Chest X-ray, PA view. Patient: 38 years old, sex F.
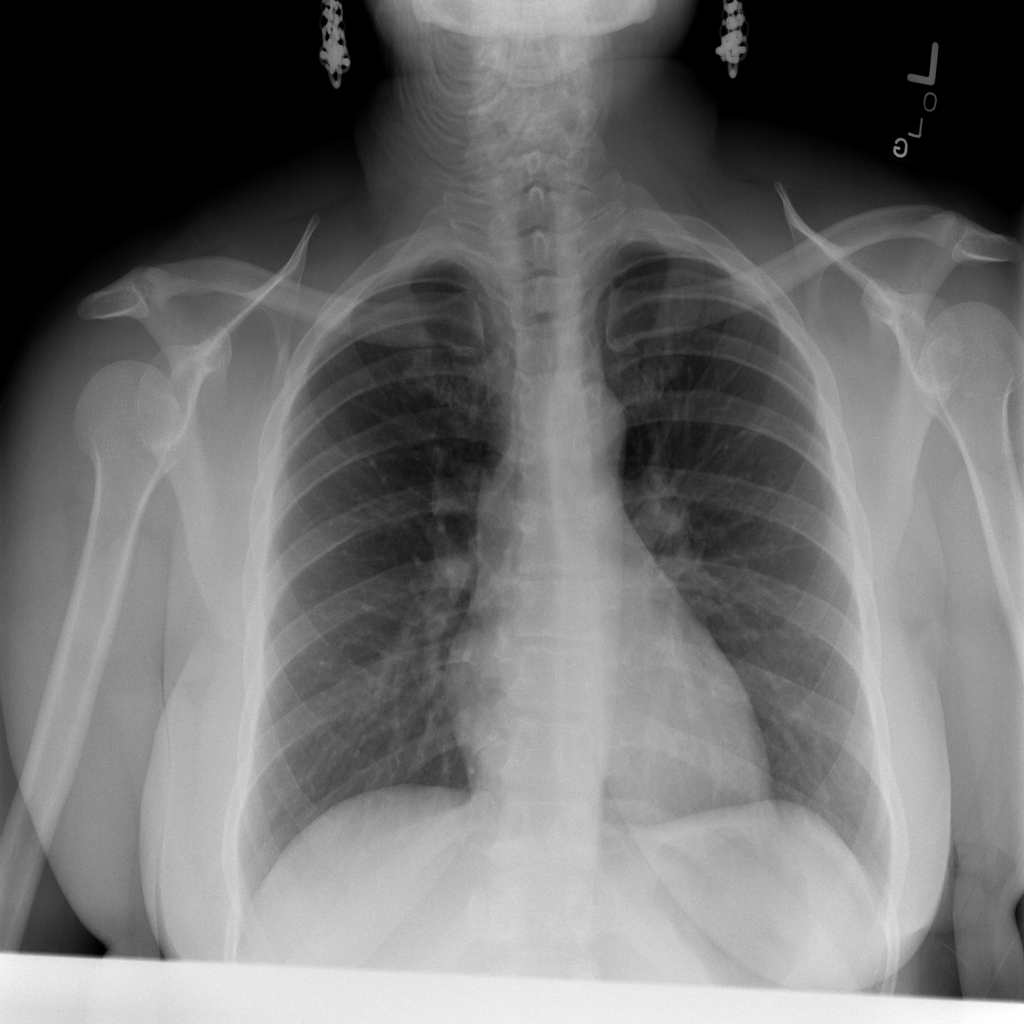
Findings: No Finding